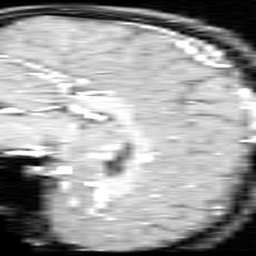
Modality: inplaneT1
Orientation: sagittal
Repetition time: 0.2 s
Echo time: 0.0036 s